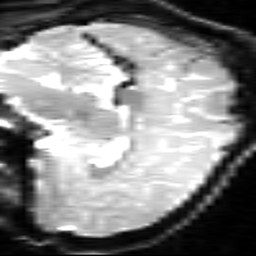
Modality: inplaneT2
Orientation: sagittal
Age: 24
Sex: male